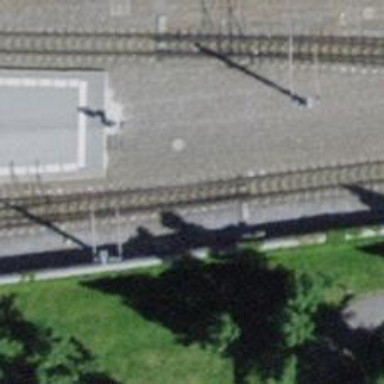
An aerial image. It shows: Railway switch with the turnout side on the right.